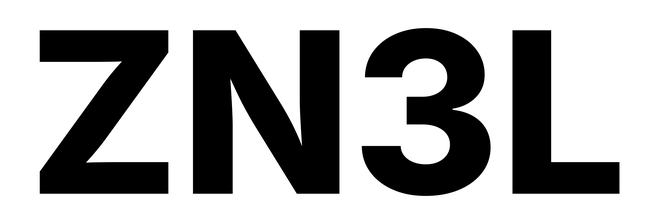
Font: Inter_ExtraBold